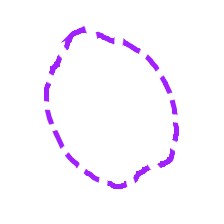
Shape: circle